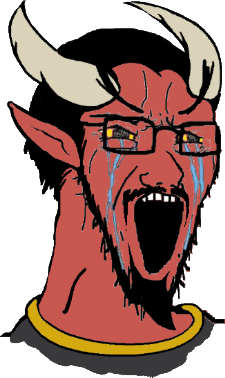
Label: 5_Soyjak